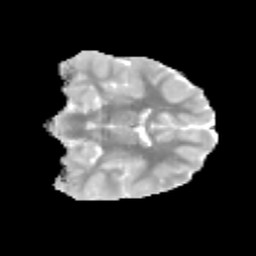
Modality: MD
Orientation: coronal
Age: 9
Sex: male
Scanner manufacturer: siemens
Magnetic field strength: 3 T
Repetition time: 3.8 s
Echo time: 0.07 s